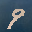
Label: 9